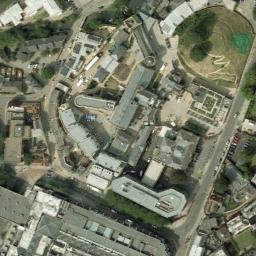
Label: palace